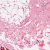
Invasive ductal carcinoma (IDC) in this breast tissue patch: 0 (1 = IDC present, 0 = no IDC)